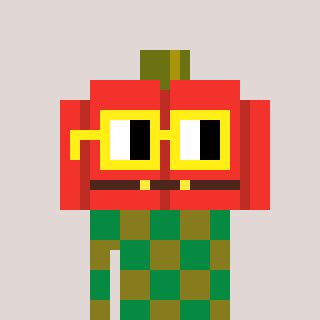
a pixel art character with square yellow glasses, a pumpkin-shaped head and a gunk-colored body on a warm background